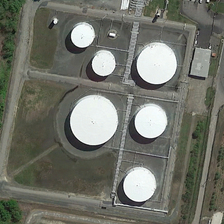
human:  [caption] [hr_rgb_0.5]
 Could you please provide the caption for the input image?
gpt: the building is white and the ground is black .

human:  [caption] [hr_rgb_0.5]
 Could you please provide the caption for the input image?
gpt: several white storage tanks in different sizes are near some green trees .

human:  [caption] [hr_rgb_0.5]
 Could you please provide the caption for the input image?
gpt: several white storage tanks in different sizes are near some green trees .

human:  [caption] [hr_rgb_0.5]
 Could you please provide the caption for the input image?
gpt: this is a sewage treatment plant .

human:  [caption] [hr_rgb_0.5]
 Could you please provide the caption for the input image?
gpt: this is a sewage treatment plant .